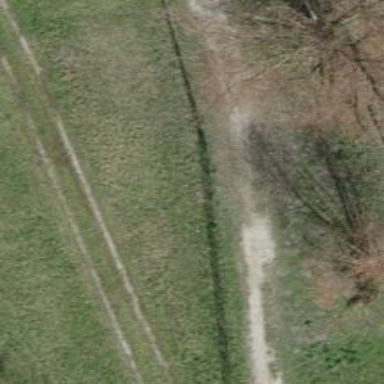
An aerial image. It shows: Path.